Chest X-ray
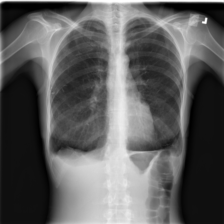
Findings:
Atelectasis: negative
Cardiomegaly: negative
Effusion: negative
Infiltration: negative
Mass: negative
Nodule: negative
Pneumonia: negative
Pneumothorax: negative
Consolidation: negative
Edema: negative
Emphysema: negative
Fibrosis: positive
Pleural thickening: negative
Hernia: negative